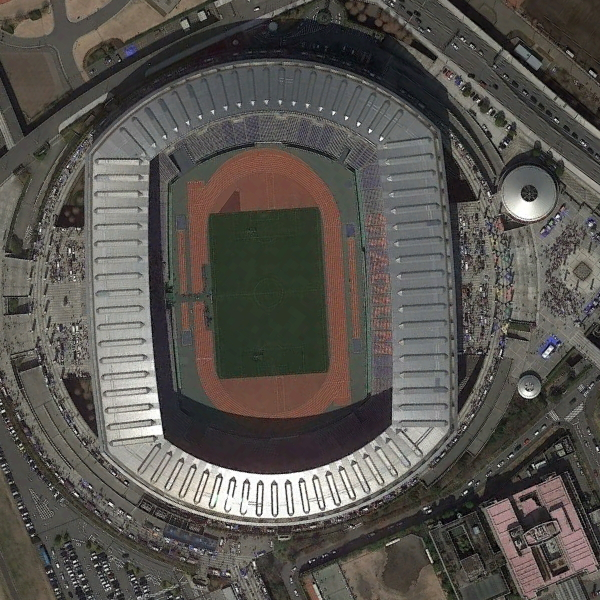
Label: Stadium